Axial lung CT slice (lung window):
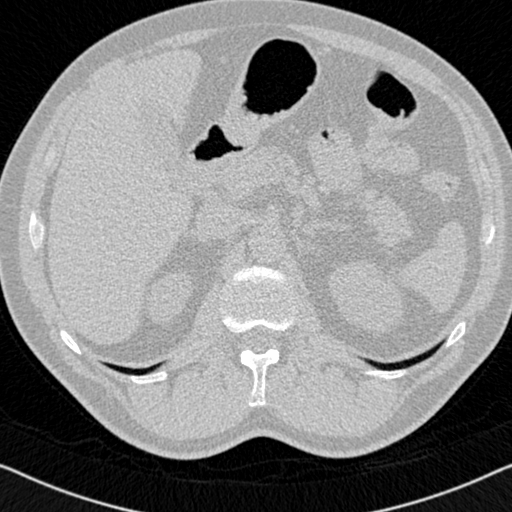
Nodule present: no